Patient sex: F
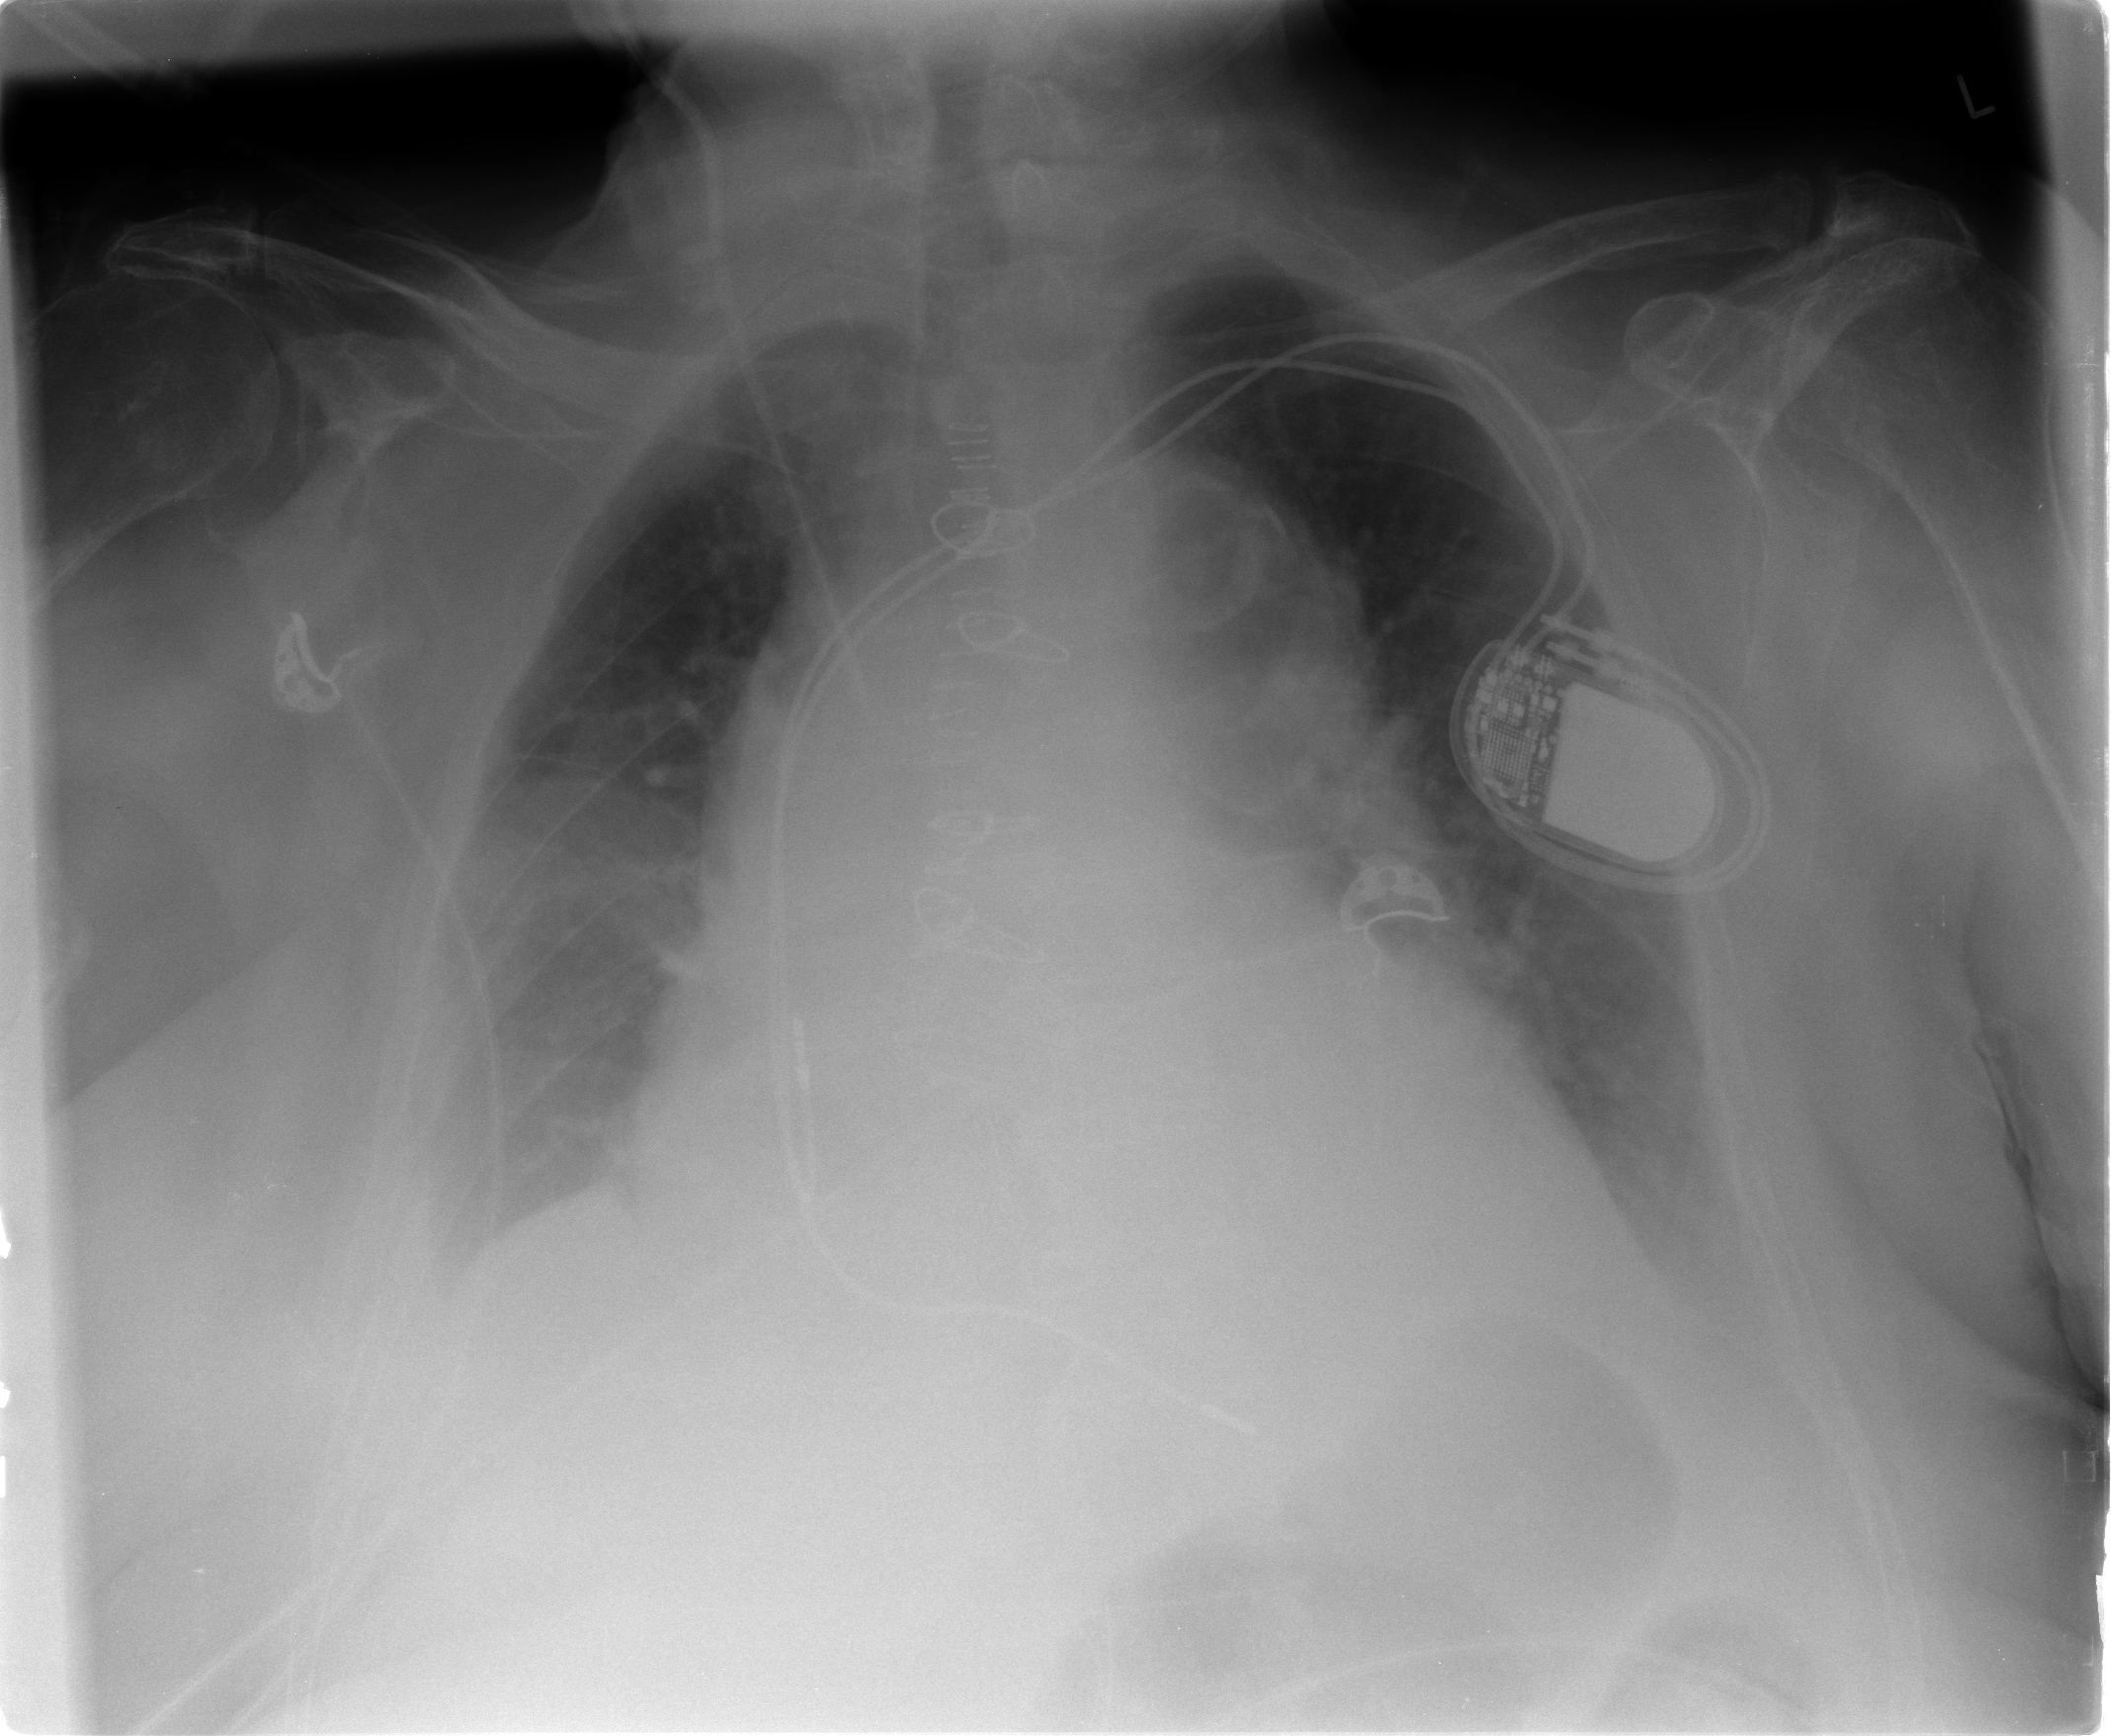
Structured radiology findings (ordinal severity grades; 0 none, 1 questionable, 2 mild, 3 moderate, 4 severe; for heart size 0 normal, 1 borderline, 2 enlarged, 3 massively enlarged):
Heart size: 3
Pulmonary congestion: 2
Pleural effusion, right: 2
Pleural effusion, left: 2
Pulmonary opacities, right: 0
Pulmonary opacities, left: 0
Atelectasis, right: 2
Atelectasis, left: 2